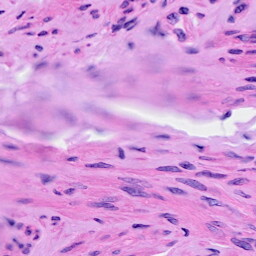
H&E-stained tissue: Ovarian